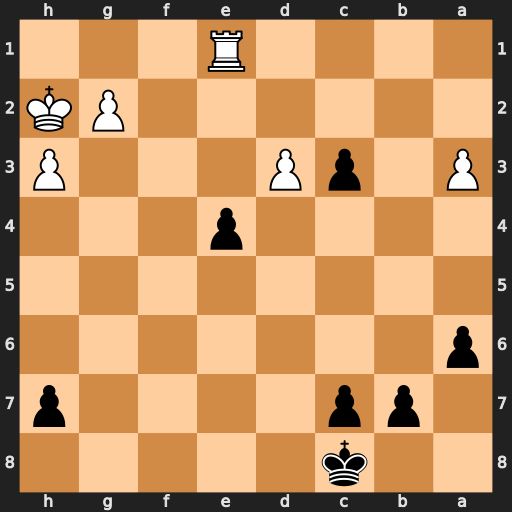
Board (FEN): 2k5/1pp4p/p7/8/4p3/P1pP3P/6PK/4R3
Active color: b
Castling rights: -
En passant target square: -
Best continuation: exd3 Re8+ Kd7 Re3 d2